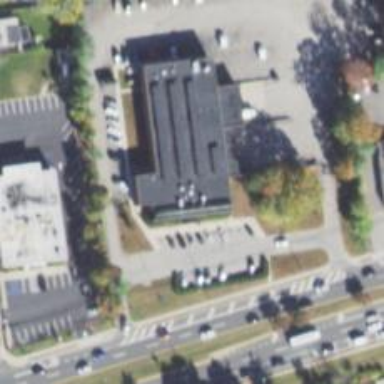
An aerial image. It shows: Post office.